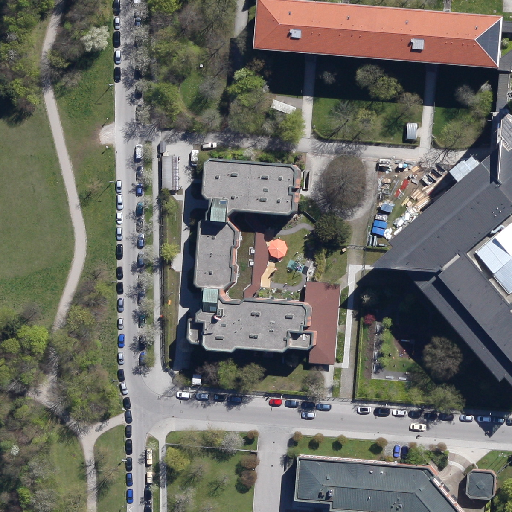
Referring expression: light-duty vehicle